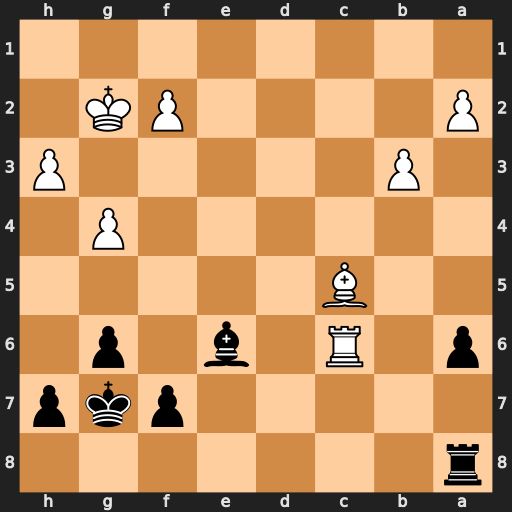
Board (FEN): r7/5pkp/p1R1b1p1/2B5/6P1/1P5P/P4PK1/8
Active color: b
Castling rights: -
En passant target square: -
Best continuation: Bd5+ Kf1 Bxc6